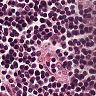
Metastatic tissue present: no